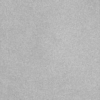
Label: dusty